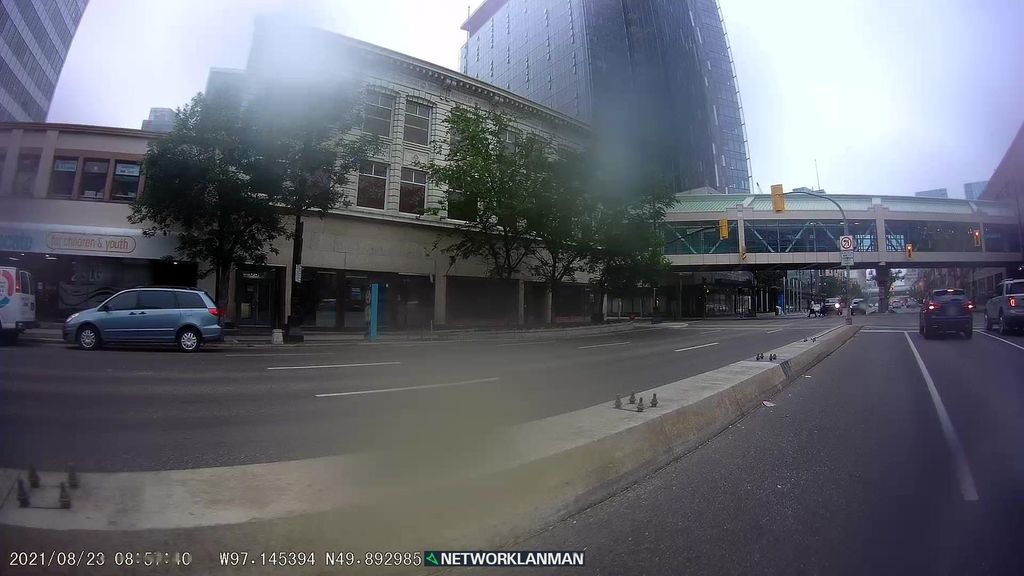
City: winnipeg